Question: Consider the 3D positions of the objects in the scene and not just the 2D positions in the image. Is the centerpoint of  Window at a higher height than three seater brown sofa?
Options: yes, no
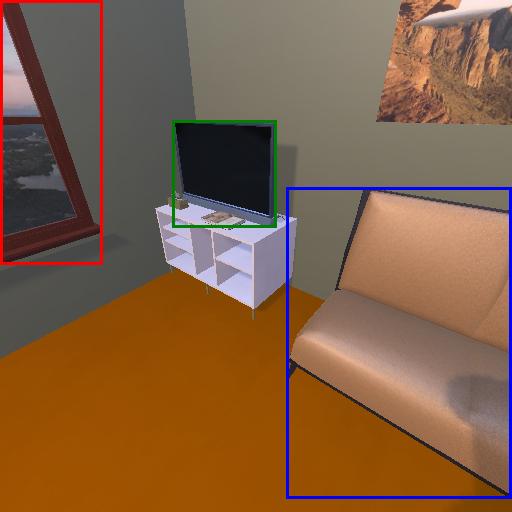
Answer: yes